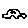
Label: car